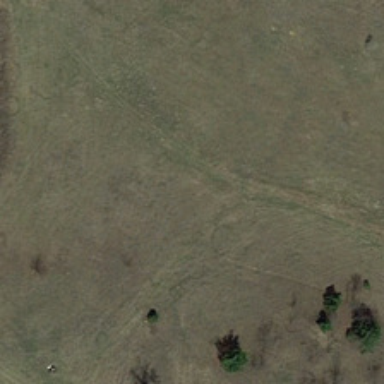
The land was a vast and large ranch .